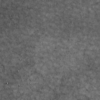
Label: not_dusty